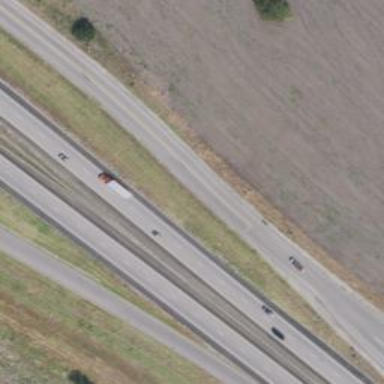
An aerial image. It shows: Tertiary road with frontage road.